Question: 1. I am using dev c++ IDE which used ming gcc(i am not sure of it)
2. I wanted to use sqlite3 in my win32 c application
3. I downloaded sqlite3.dll and sqlite3.dev and used dlltool to create a .a file like libsqlite3.a and pasted in the lib folder of dev cpp and added this path in the project options -> parameters
4. i copied the header file sqlite3.h into the include folder(which i got from another website - http://www.opensource.apple.com/source/SQLite/SQLite-74/derived_source/sqlite3.h)
5. i executed the program and got the message 'the program can't start because sqlite3.dll is missing in your computer'
6. so i copied the sqlite3.dll into my working directory and then it worked
BUT
How to make the sqlite.* static while compiling?
I mean i thought by including the libsqlite3.a, the final exe will not be dependent of any external dll's.
So i want to know how to compile in a way that i will not be needing a dll and by doing so it makes my windows program standalone.
do i have a create a .lib file instead of .a file?
:
Besides, the devpak is working fine... yet i wanted to know how to include files to project or to create .a files so i am trying this way because if some components do not provide devpak then this will be the way we need to compile.. isn't it?

> Compiler: Default compilerBuilding Makefile:
"C:\Users\jayapalc\Documents\test-sqlite\Makefile.win"Executing make...make.exe -f "C:\Users\jayapalc\Documents\test-sqlite\Makefile.win" allg++.exe -c sqlite3.c -o sqlite3.o -I"lib/gcc/mingw32/3.4.2/include"
-I"include/c++/3.4.2/backward" -I"include/c++/3.4.2/mingw32" -I"include/c++/3.4.2" -I"include"sqlite3.c: In function 'void strftimeFunc(sqlite3_context*, int,
sqlite3_value**)':sqlite3.c:14727: error: invalid conversion from 'void*' to'char*'
shell.c, sqlite3.h, sqlite3.c, sqlite3ext.h and i saw in other discussions that shell.c is not needed...
, people were talking about gcc and g++... .
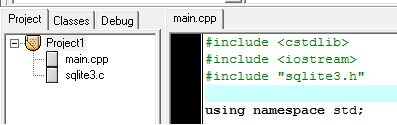
Answer: Apart from updating Dev-C++ itself, try this to compile sqlite.c as a C file:
- -
This should inform Dev-C++ that it should invoke gcc.exe, and not g++.exe.
If you don't want to compile sqlite yourself by adding it to your project, you can try passing the -static flag to GCC/G++ to force it to link libsqlite.a statically.